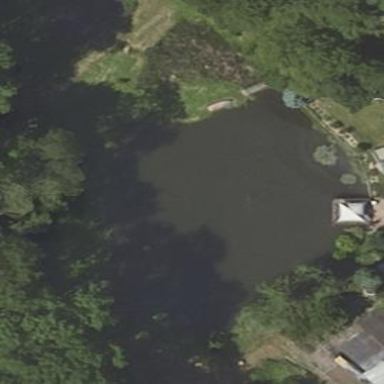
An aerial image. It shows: Peaceful pond surrounded by nature.